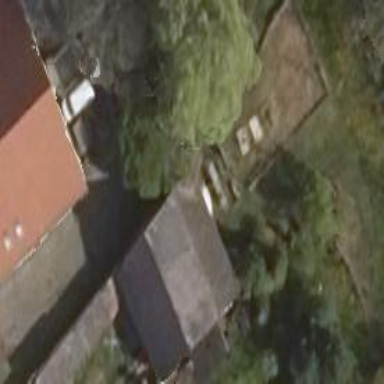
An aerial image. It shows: Shed.